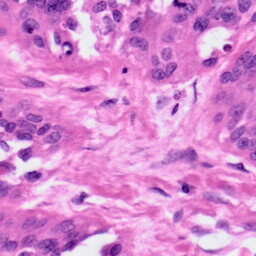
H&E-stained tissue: Ovarian